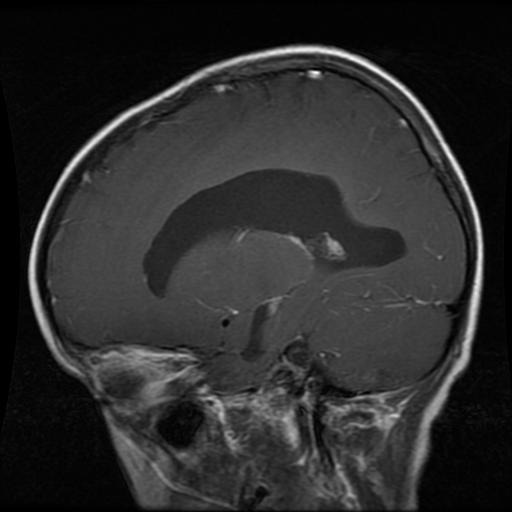
Label: glioma